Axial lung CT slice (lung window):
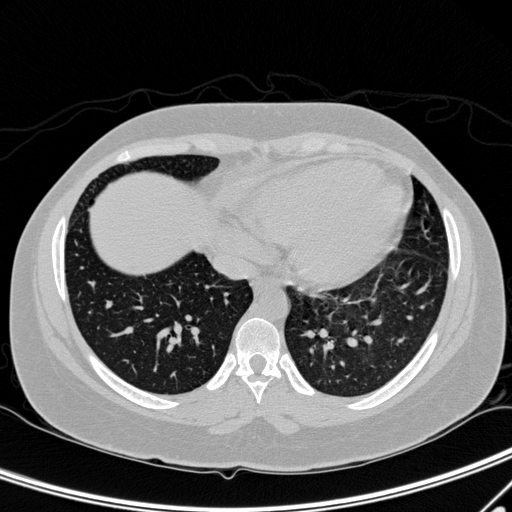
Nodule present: no